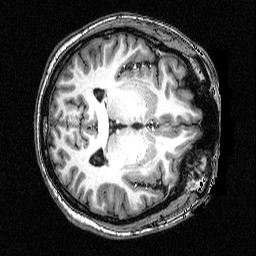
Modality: T1w
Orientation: axial
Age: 42
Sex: male
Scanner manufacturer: siemens
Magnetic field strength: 3 T
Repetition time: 2.5 s
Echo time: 0.00393 s